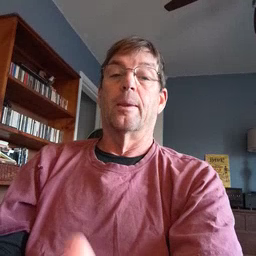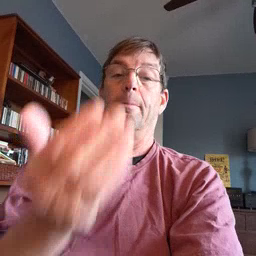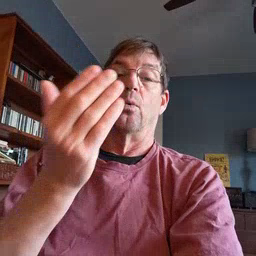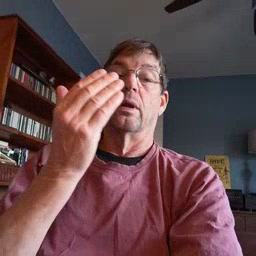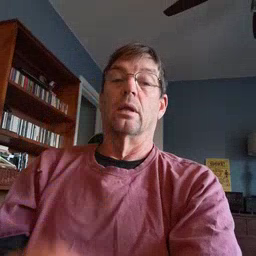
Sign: morning